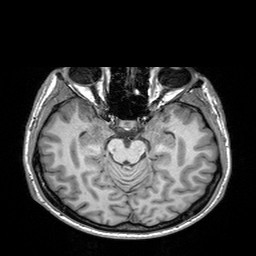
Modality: T1w
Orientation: coronal